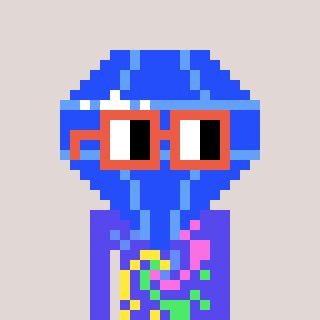
a pixel art character with square orange glasses, a blue diamond-shaped head and a computerblue-colored body on a warm background